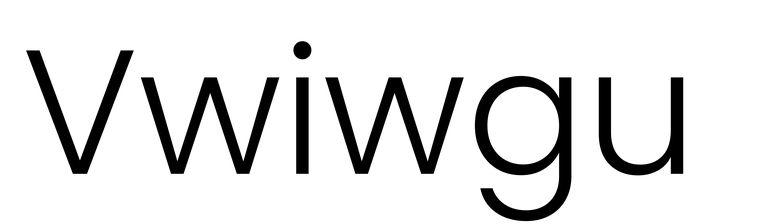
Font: Poppins-Light